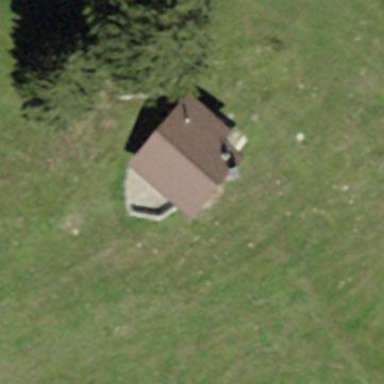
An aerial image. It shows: Bungalow.